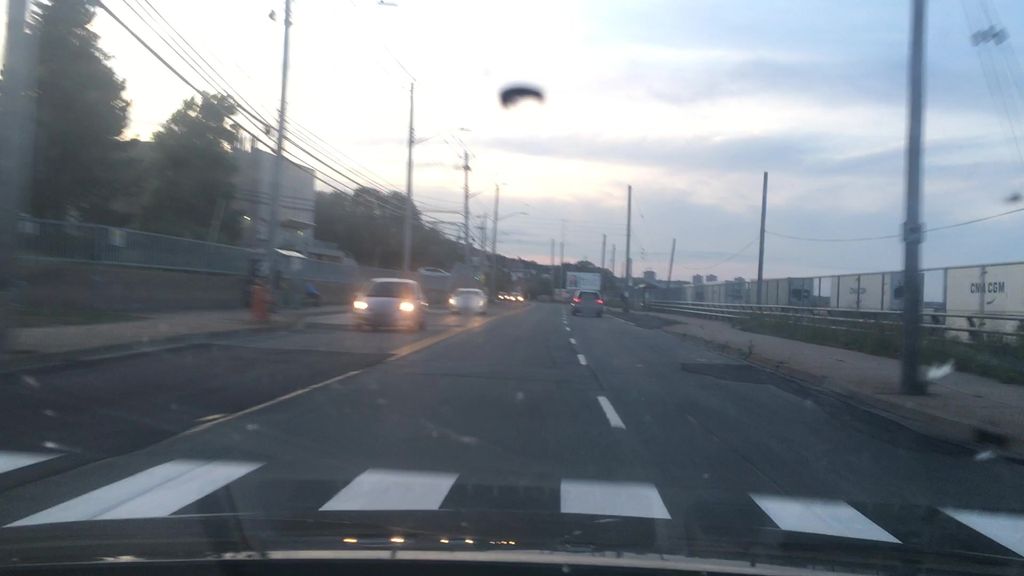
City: halifax